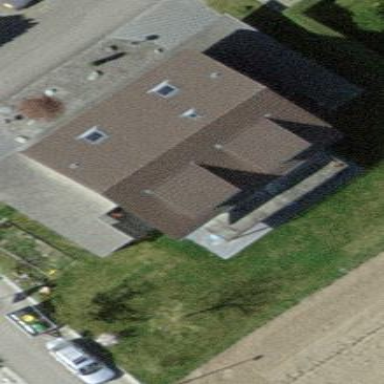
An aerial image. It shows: Terrace building with gabled roof.